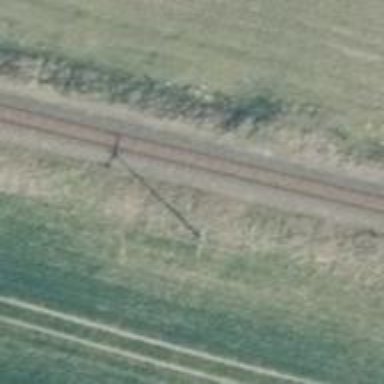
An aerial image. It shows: Power pole.